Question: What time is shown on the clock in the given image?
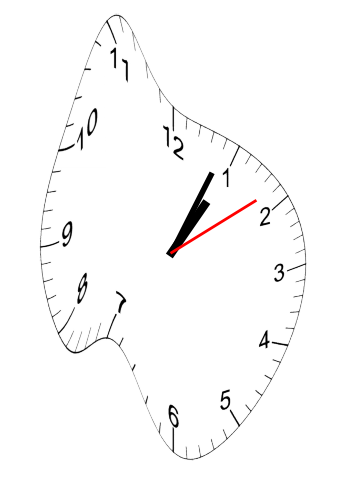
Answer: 01:04:09